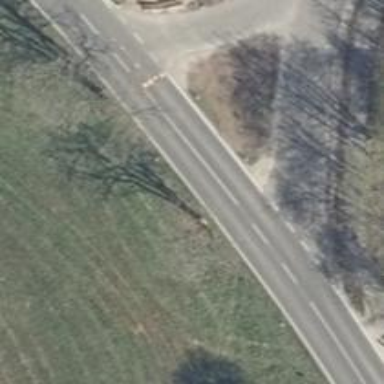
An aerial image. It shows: Primary road with asphalt surface.